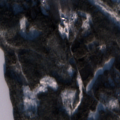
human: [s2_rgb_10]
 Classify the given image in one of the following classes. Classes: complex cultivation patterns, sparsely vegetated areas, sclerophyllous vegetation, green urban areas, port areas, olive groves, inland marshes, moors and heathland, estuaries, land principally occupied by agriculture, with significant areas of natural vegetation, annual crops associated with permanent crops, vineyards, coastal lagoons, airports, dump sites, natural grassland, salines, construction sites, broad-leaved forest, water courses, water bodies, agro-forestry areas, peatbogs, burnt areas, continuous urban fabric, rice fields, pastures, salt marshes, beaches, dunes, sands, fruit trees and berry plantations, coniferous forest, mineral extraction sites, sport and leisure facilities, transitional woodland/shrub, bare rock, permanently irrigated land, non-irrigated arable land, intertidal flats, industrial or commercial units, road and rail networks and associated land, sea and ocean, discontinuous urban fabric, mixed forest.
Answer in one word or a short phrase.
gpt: coniferous forest, mixed forest, transitional woodland/shrub, water bodies